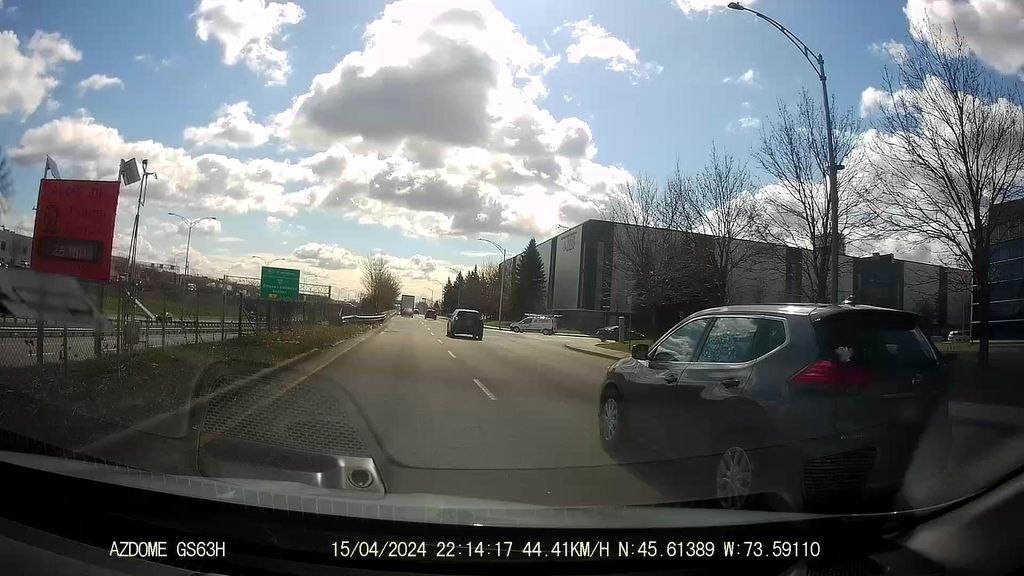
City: montreal